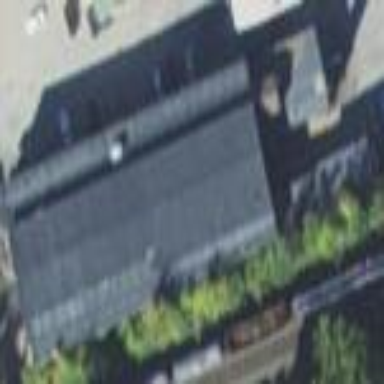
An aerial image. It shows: Historic railway station building.